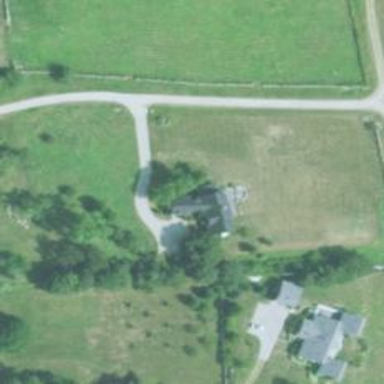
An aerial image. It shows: Driveway leading to service road.